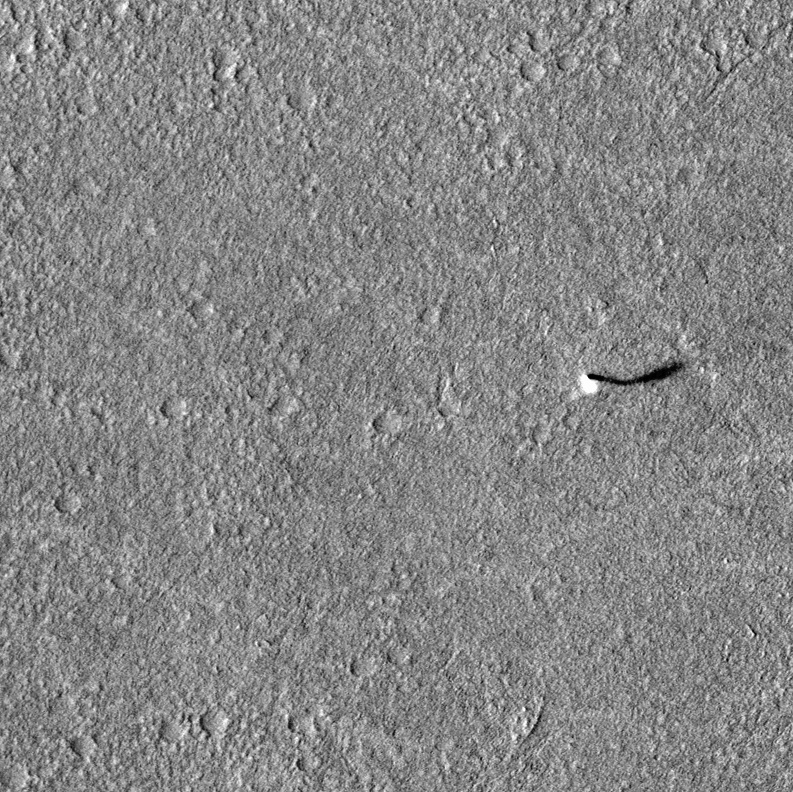
Label: dustdevil